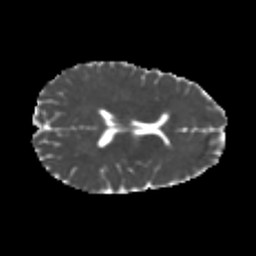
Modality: MD
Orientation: axial
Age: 25
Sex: female
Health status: healthy
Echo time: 0.074 s